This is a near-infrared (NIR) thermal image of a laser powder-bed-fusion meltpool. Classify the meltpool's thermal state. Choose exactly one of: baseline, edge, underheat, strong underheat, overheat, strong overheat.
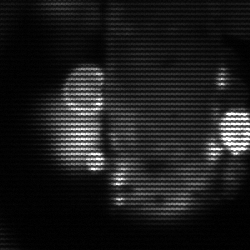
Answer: strong underheat